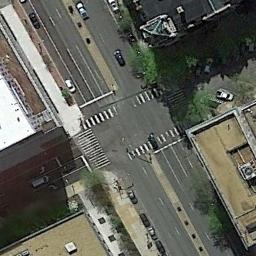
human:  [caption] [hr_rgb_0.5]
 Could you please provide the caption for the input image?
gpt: There are many moving and waiting vehicles on the road at the intersection, Many buildings and some trees around the intersection .

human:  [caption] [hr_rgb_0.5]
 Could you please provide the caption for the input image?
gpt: There are many buildings of different shapes and sizes beside the intersection .

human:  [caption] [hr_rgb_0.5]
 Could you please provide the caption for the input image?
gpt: There are two yellow buildings beside the intersection .

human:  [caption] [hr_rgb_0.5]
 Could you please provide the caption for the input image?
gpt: There is only one car at the intersection .

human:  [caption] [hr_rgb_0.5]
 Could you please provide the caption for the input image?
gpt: An intersection with normal traffic located in a commercial area .